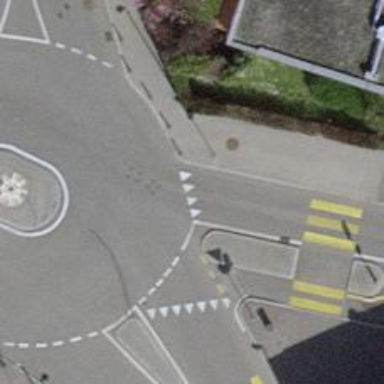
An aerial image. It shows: Road with "give way" sign.